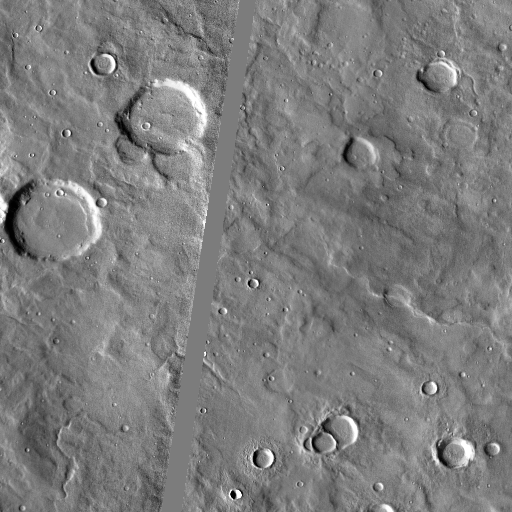
Crater classes present: Background, Other, Buried, Secondary